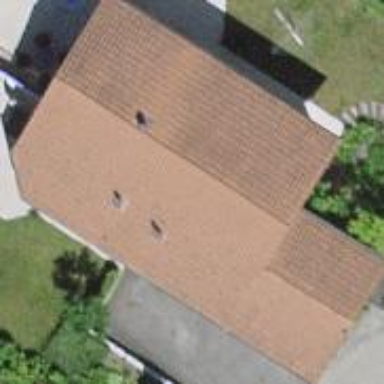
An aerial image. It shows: Building with gabled roof made of tiles. The roof orientation is along the building.